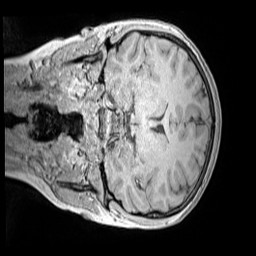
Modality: MP2RAGE
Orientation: coronal
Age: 9
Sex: female
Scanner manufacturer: siemens
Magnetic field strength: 3 T
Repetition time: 4 s
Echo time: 0.00299 s